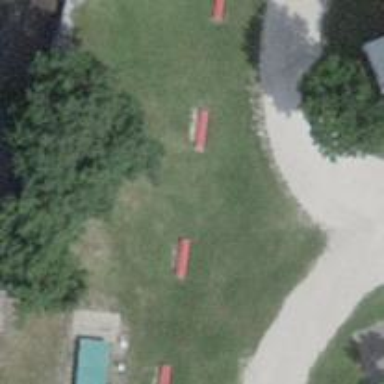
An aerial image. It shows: Bench for seating.